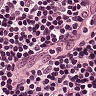
Metastatic tissue present: no